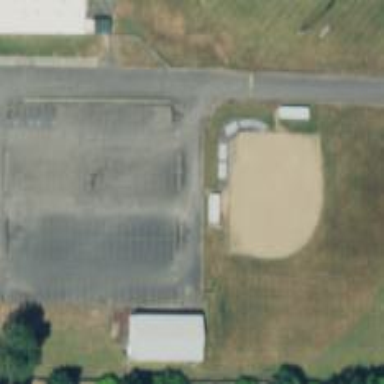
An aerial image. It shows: Softball pitch for leisure sports.